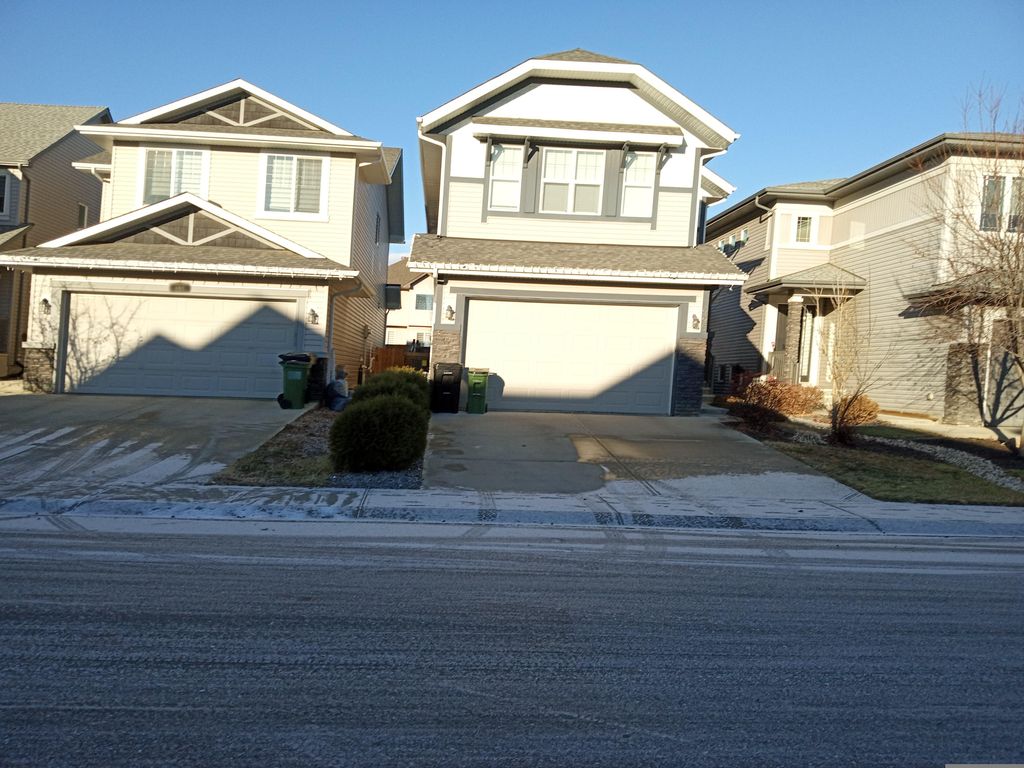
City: edmonton